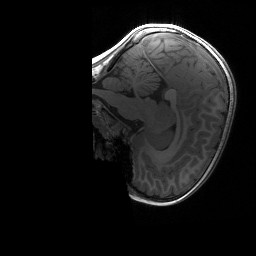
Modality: T1w
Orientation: sagittal
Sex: female
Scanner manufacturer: siemens
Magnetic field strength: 3 T
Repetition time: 1.9 s
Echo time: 0.00243 s